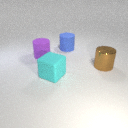
large cyan rubber cube in front of large blue rubber cylinder